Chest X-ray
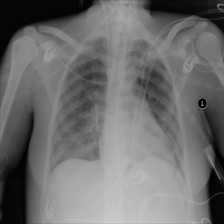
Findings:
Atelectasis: negative
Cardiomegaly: negative
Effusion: negative
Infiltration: positive
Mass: negative
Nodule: negative
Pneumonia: negative
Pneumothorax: negative
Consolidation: negative
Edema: positive
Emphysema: negative
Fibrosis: negative
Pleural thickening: negative
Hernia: negative